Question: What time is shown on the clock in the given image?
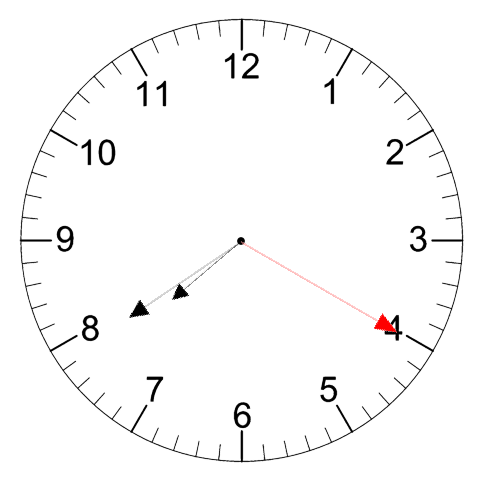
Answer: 07:39:20